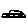
Label: car